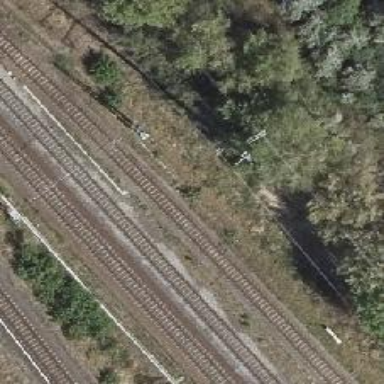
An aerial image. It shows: Railway signal.